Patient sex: M
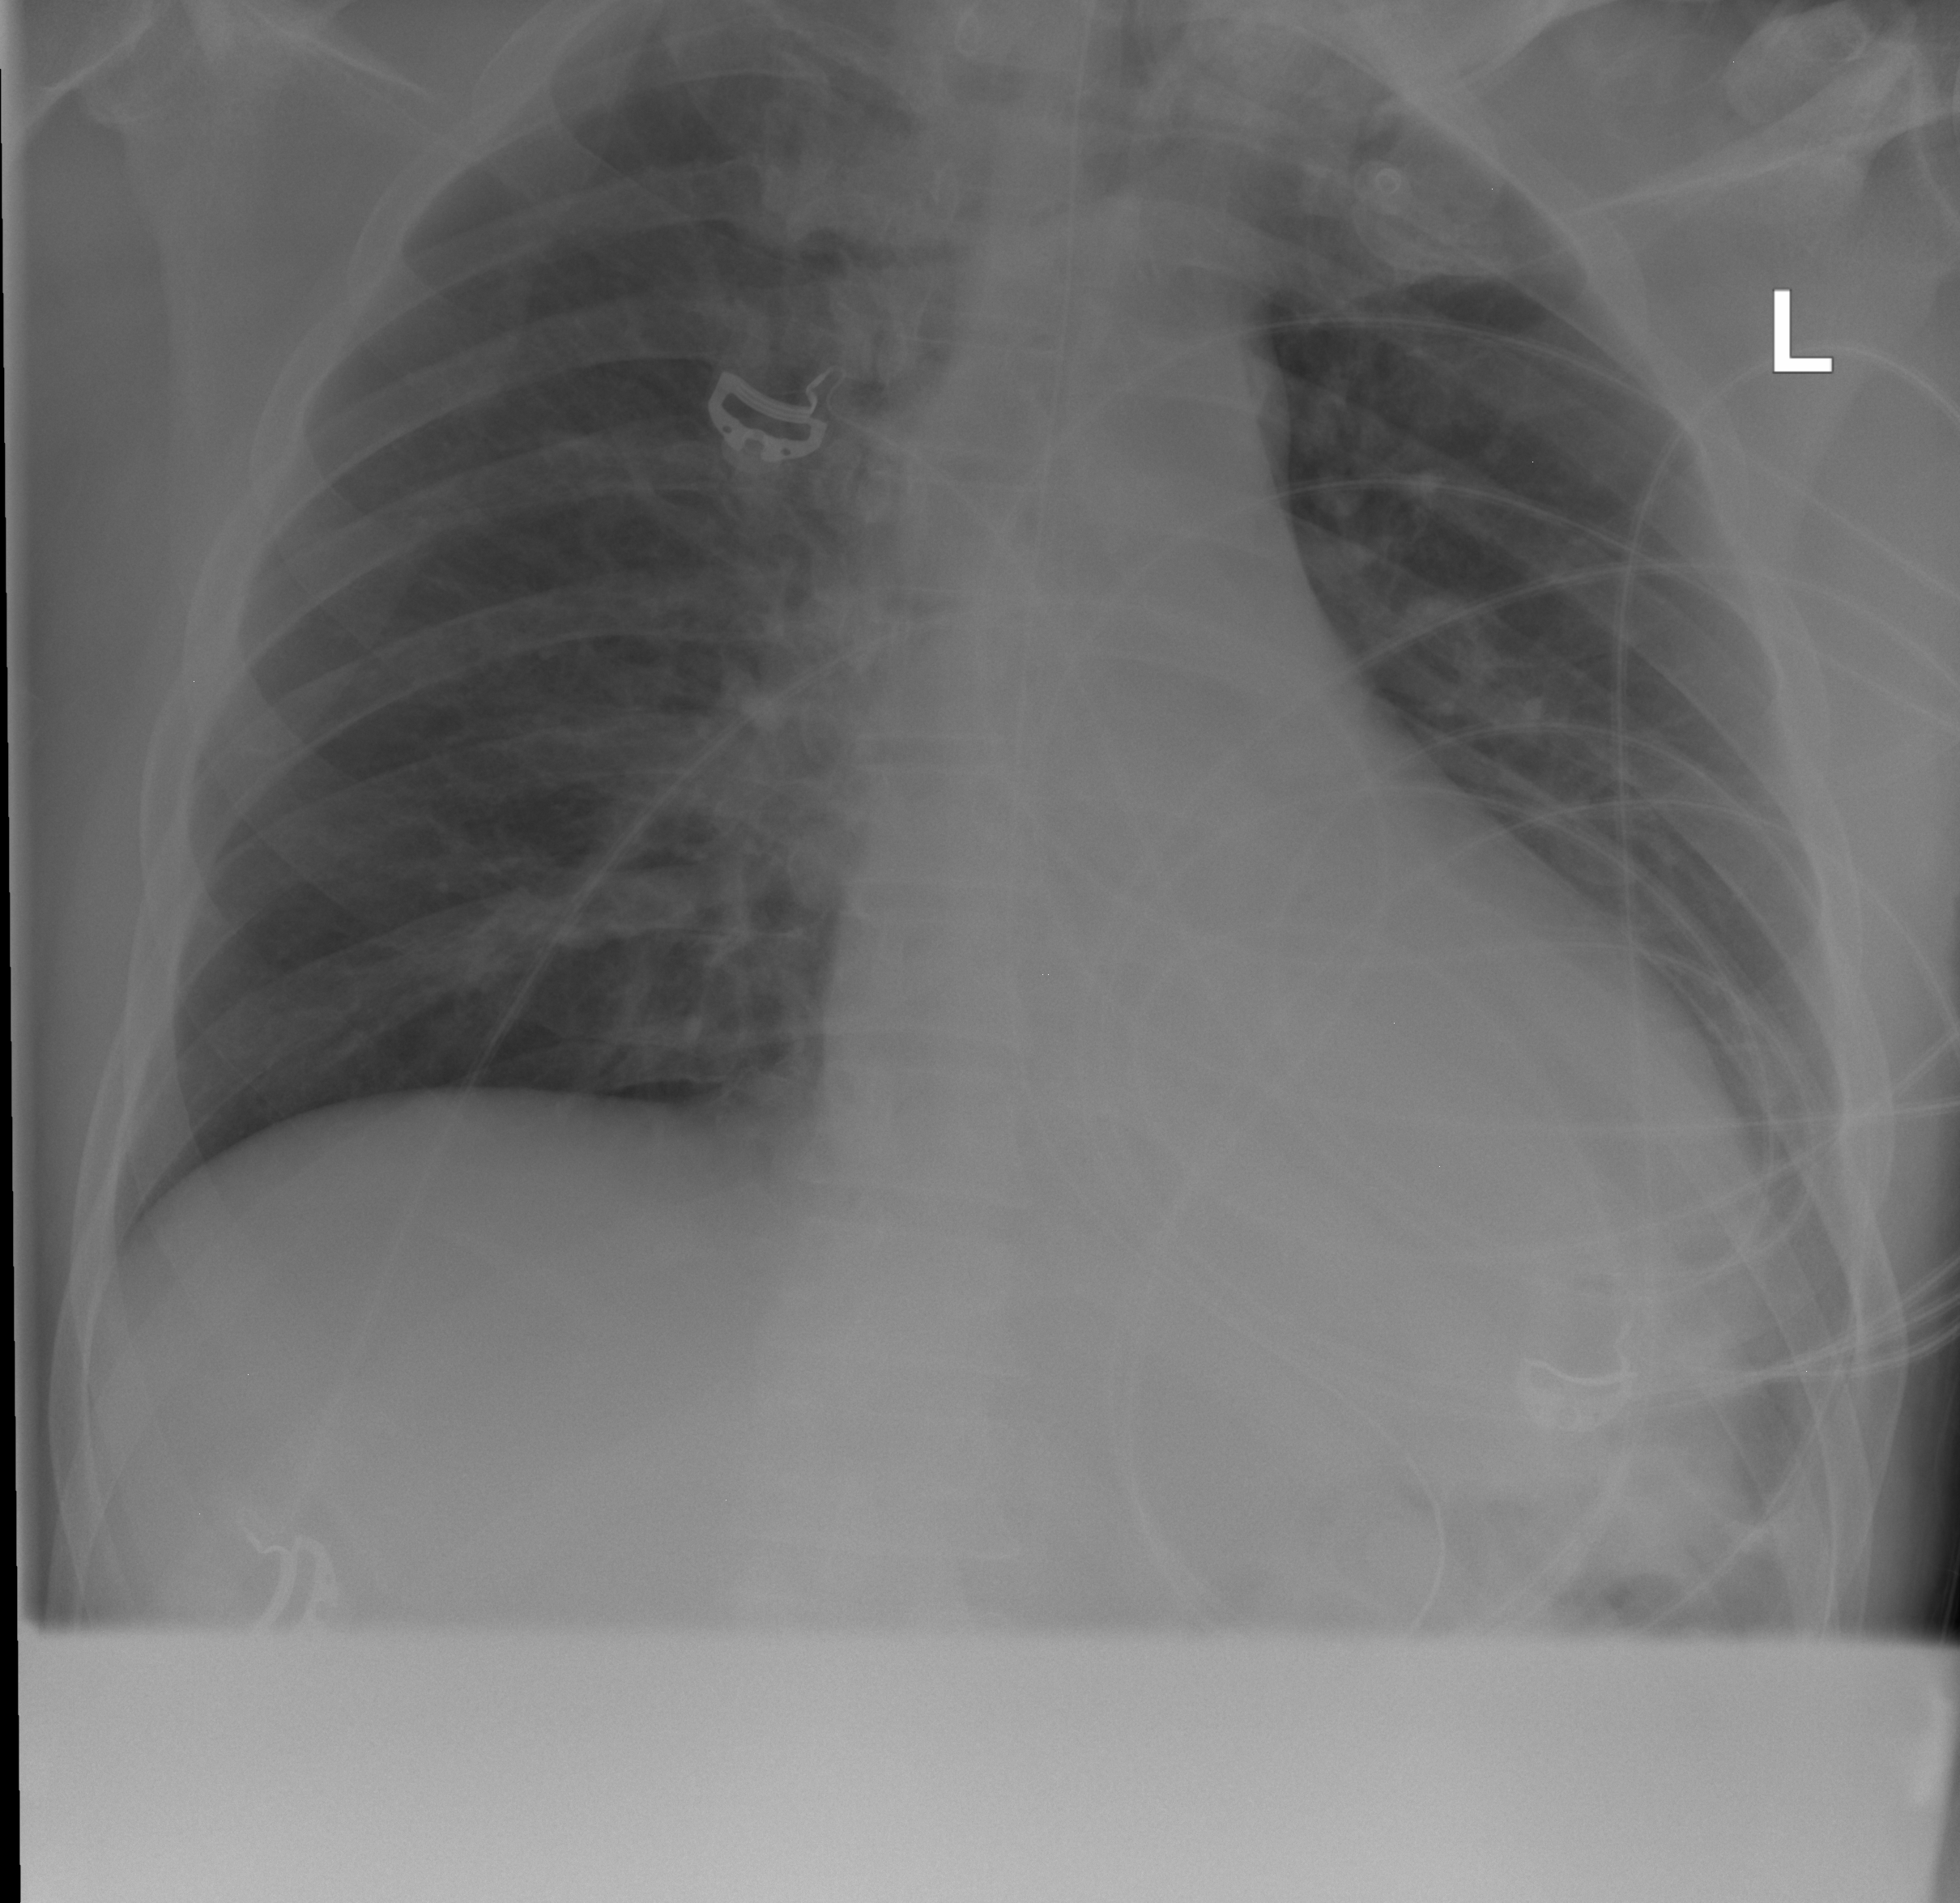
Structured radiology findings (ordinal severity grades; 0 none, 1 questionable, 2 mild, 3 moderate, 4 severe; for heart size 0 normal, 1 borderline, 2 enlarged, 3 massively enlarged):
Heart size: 2
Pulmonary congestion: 0
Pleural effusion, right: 0
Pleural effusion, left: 1
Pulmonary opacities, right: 0
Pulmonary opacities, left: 0
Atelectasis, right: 0
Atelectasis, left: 0